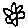
Label: flower